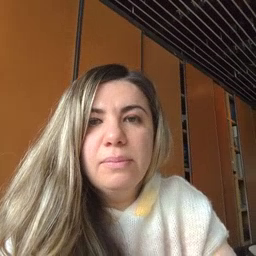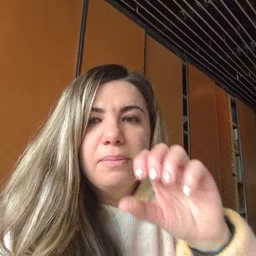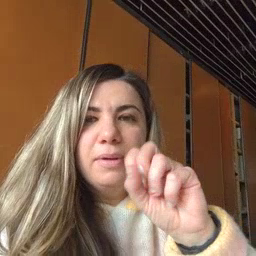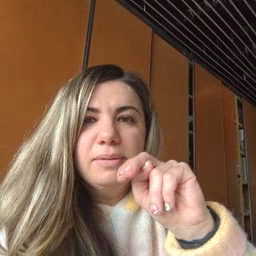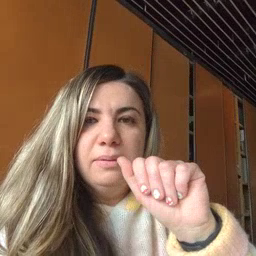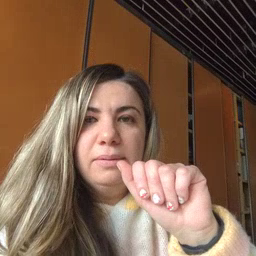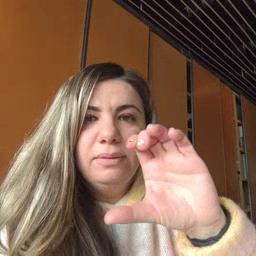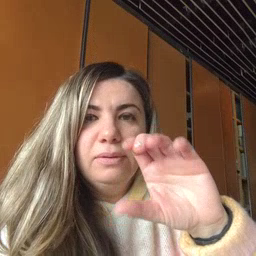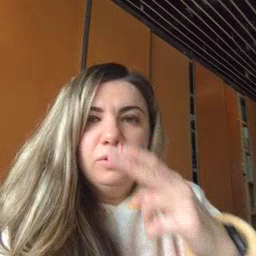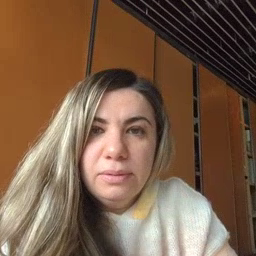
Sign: snack